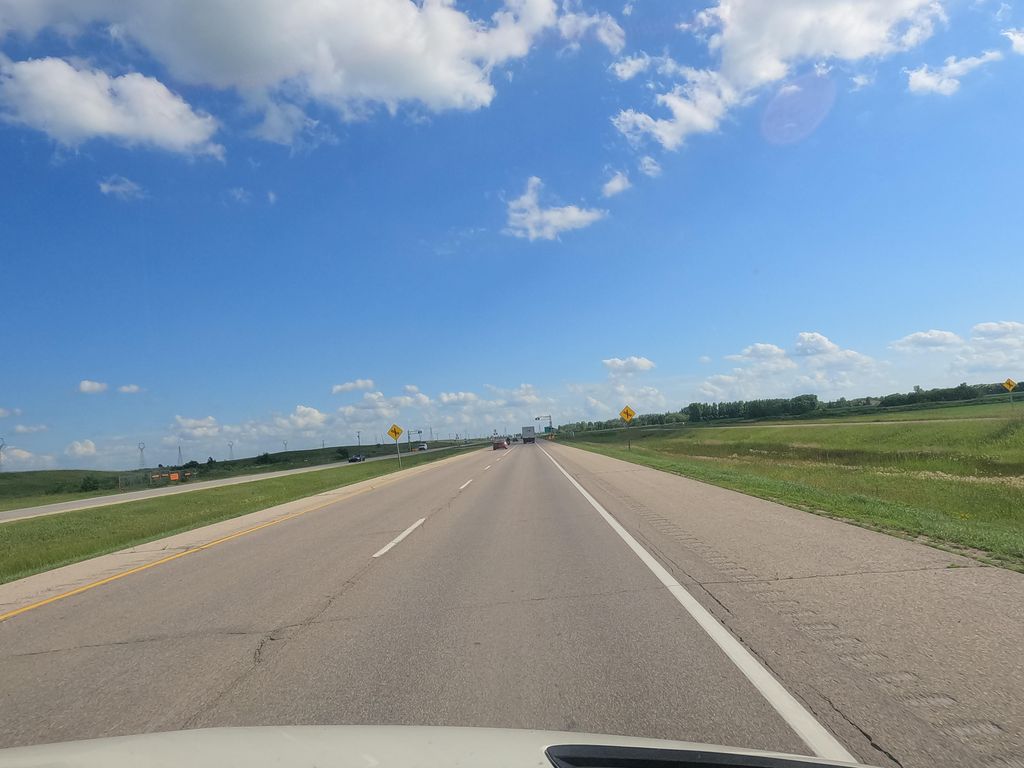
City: winnipeg